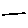
Label: line